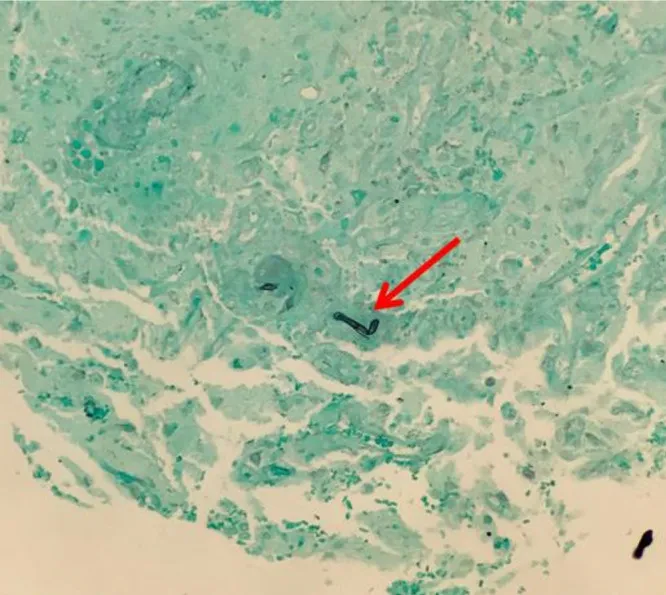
GMS special stain shows fungal hyphae, favouring non-septate/pauciseptate hyphae.
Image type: pathology (methenamine_silver)